В колебательный контур, состоящий из катушки индуктивности $L=0.1~Гн$ и конденсатора емкости $C=10~мкФ$, включен «электронный ключ», составленный из двух одинаковых диодов (см. рисунок).  Вольтамперная характеристика диодов показана на рисунке ниже..  Пороговое напряжение, при котором диод открывается, $U_{п}=0.7~В$. Перед замыканием ключа $K$ напряжение на конденсаторе равно $U_{0}=4.5~В$.
Через какое время после замыкания ключа $K$ колебания в контуре прекратятся и установится стационарный режим?
Чему будет равно установившееся (остаточное) напряжение на конденсаторе?
Постройте график зависимости напряжения $U_{с}$ на конденсаторе от времени.
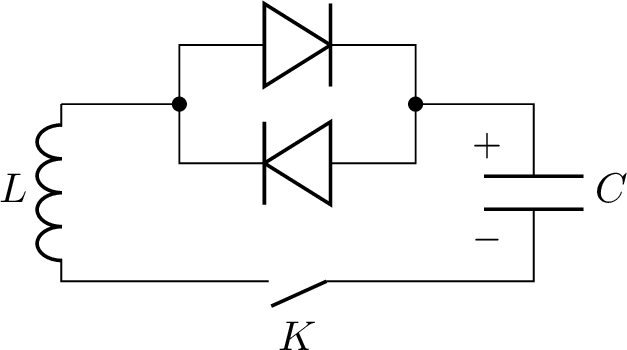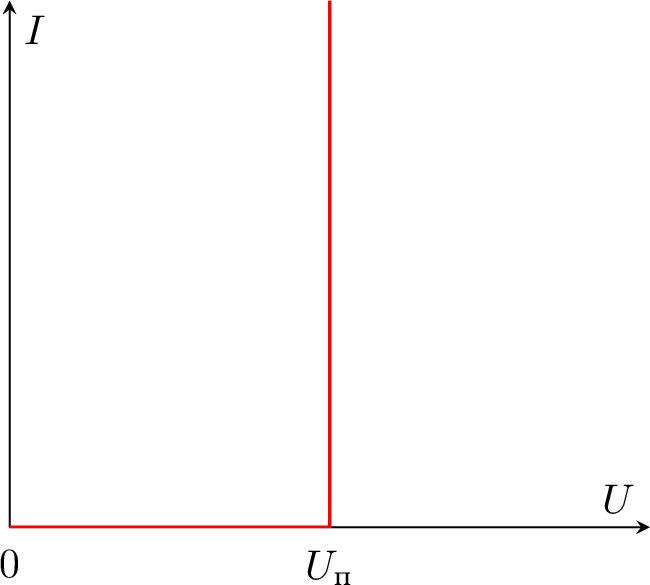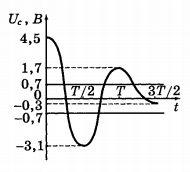
Через какое время после замыкания ключа $K$ колебания в контуре прекратятся и установится стационарный режим?
Решение: Рассмотрим интервал времени после замыкания ключа $K$, когда ток течет через нижний диод. Уравнение для напряжения $U_{C}$ на конденсаторе: $U_{C}=U_{п}+U_{L}$ или, с учетом того что $U_{L}=-L \frac{d J}{d t}$, и $J=\frac{d q}{d t}=C \frac{d U_{C}}{d t}$, $\frac{d^{2} U_{C}}{d t^{2}}+\frac{1}{L C} U_{C}=\frac{1}{L C} U_{п}$. Из этого уравнения видно, что напряжение на конденсаторе будет меняться по гармоническому закону с частотой $\omega_{0}=\frac{1}{\sqrt{L C}}$. Из энергетических соображений найдем экстремальные значения напряжений $U_{Э}$на конденсаторе: $$ \frac{C U_{0}^{2}}{2}=C (U_{0}-U_{Э}) U_{п}+\frac{C U_{Э}^{2}}{2}. $$ Это уравнение имеет два корня: $$ U_{Э 1}=U_{0}, U_{Э 2}=-(U_{0}-2 U_{п}) $$ Зависимость $U_{C}(t)$ будет иметь вид: $$ U_{C}(t)=(U_{0}-U_{п}) \cos (\omega_{0} t)+U_{п} $$ при $0 \leq t \leq \frac{T}{2}$, где $T=2 \pi \sqrt{L C}$ — период колебаний. После $n$ полупериодов напряжение на конденсаторе $$ U_{C п}=(-1)^{n} (U_{0}-2 n U_{п})(n=1,2,3, \ldots). $$ Очевидно, что колебания в контуре прекратятся, когда $$ |U_{C п}|<|U_{п}|. $$ В нашем случае $n=3$, поэтому время установления стационарного режима $$ \tau=3 \pi \sqrt{L C}=9.42 \cdot 10^{-3}~с. $$
Ответ: $$ \tau=3 \pi \sqrt{L C}=9.42 \cdot 10^{-3}~с. $$

Чему будет равно установившееся (остаточное) напряжение на конденсаторе?
Решение: Остаточное напряжение на конденсаторе $$ U_{C}=-0.3~B. $$
Ответ: $$ U_{C}=-0.3~B. $$

Постройте график зависимости напряжения $U_{с}$ на конденсаторе от времени.
Решение: График $U_{C}(t)$ представлен на рисунке. $\textit{Примечание}$. Эта задача аналогична механической задаче о колебании груза на пружине при наличии сухого трения.
Темы:
T, Электричество, Цепи, Конденсатор, Диод, Цепь с конденсатором, Колебания, Всероссийские, Сухое трение, Электромеханическая аналогия